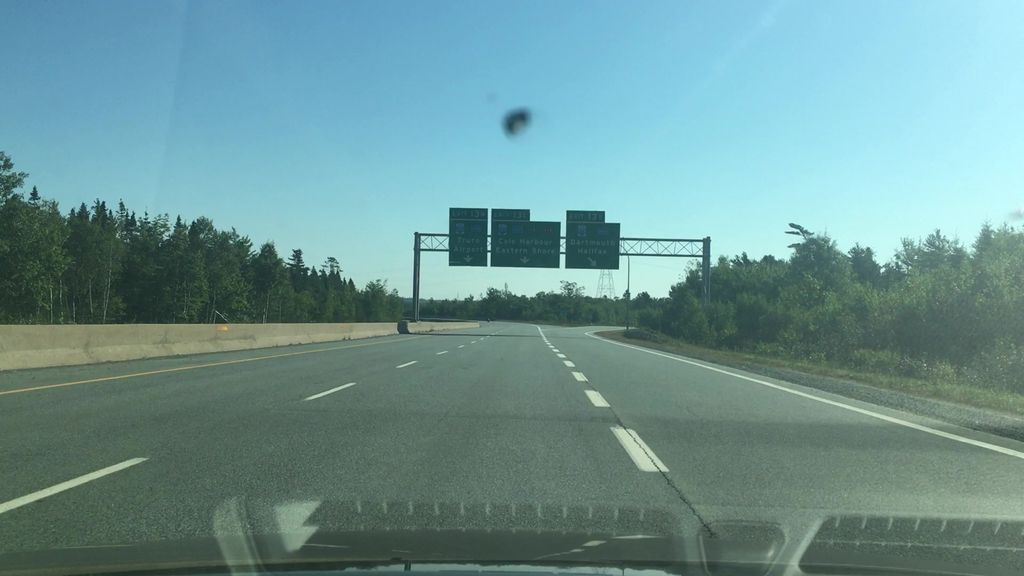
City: halifax